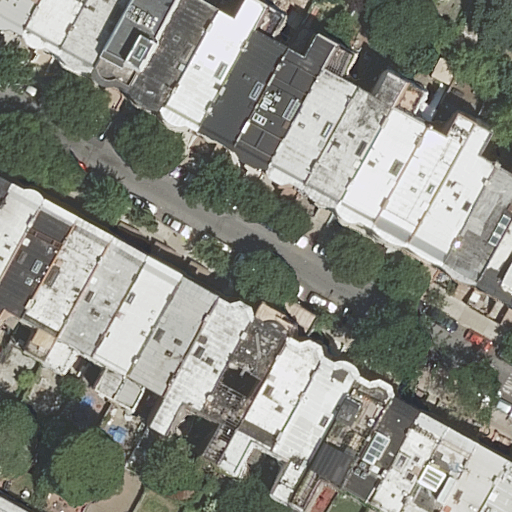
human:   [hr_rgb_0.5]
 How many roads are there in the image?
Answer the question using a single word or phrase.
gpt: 1

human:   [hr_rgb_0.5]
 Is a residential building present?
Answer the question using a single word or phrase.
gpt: yes

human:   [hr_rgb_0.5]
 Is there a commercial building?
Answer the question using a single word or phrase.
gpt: no

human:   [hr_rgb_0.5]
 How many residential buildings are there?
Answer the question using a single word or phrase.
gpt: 34

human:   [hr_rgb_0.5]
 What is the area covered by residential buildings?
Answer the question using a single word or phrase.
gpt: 5216m2

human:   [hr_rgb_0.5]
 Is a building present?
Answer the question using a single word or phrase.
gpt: yes

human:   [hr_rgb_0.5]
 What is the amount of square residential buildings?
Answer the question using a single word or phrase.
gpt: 0

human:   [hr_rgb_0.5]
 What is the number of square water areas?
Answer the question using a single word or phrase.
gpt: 0

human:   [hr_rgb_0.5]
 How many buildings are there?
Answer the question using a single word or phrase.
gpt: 34

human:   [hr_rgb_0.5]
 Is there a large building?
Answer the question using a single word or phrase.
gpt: no

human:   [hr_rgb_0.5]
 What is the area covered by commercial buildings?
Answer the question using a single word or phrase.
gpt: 0m2

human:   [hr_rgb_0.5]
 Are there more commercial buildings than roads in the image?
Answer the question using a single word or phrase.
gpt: no

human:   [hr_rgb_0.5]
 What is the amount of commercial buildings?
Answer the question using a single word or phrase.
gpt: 0

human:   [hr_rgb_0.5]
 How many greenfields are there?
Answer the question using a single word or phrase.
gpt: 0

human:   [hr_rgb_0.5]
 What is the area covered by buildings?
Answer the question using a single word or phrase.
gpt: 5216m2

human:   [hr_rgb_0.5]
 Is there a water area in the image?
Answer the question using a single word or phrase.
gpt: no

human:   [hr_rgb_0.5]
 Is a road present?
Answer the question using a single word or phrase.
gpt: yes

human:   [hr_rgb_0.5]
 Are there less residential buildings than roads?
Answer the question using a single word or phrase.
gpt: no

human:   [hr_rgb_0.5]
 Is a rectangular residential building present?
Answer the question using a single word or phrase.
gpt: yes

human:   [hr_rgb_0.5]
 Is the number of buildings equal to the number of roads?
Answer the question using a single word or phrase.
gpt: no

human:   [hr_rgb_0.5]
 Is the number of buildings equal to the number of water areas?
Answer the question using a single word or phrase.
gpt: no

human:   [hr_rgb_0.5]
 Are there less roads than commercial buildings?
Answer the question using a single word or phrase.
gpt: no

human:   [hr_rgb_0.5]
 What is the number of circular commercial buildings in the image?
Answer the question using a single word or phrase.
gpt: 0

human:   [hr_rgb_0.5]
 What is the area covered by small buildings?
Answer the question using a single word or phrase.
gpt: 505m2

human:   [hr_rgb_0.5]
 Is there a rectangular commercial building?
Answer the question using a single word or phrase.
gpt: no

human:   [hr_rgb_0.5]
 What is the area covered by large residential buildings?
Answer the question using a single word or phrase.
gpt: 0m2

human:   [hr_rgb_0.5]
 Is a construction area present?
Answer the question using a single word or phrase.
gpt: no

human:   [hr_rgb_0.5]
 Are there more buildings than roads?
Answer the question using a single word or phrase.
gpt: yes

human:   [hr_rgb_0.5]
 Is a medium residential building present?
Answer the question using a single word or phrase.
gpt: yes

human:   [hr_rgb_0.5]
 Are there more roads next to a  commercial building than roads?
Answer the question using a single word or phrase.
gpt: no

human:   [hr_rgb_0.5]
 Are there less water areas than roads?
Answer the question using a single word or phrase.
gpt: yes

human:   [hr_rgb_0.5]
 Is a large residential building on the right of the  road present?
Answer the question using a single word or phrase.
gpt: no

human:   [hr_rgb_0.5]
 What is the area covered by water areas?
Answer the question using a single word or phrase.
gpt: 0m2

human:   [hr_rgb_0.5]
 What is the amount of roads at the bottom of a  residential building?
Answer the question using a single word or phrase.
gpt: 1

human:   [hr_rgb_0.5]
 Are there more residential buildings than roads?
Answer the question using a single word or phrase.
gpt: yes

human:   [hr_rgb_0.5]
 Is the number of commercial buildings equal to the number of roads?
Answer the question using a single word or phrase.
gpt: no

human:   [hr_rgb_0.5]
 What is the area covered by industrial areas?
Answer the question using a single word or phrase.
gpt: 0m2

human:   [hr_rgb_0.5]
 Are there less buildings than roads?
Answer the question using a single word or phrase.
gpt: no

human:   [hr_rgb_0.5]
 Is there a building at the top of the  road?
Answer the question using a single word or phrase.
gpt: yes

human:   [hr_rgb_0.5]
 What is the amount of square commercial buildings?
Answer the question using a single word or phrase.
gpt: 0

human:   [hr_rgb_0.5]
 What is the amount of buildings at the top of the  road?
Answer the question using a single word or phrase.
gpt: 12

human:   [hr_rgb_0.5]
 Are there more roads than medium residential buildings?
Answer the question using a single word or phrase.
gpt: no

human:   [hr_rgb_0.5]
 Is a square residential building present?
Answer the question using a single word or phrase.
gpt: no

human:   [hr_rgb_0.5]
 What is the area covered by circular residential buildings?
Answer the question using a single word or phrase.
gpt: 0m2

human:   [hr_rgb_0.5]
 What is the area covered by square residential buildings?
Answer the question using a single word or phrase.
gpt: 0m2

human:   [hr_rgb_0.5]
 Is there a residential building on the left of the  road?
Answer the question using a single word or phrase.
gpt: yes

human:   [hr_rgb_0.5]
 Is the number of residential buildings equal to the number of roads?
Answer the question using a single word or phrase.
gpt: no

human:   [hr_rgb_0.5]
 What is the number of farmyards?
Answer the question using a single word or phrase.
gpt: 0

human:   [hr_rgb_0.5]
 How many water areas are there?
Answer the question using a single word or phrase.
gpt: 0

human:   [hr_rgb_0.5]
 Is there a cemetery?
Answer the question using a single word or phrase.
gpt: no

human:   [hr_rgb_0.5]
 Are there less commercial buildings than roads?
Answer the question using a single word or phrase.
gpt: yes

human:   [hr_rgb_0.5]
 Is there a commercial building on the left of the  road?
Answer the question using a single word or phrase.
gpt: no

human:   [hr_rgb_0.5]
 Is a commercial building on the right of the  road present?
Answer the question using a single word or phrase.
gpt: no

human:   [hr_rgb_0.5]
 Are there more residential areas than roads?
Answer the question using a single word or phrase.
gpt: no

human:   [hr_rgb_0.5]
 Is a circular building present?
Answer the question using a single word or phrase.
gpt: no

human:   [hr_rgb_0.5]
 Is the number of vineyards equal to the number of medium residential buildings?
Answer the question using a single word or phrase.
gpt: no

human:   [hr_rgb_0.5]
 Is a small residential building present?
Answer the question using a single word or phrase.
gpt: yes

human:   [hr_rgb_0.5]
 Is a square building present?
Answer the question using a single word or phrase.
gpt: no

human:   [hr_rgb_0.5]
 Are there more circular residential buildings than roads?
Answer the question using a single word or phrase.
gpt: no

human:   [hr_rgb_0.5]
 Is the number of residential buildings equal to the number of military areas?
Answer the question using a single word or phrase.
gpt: no

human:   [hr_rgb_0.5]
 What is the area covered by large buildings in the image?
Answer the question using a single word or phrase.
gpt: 0m2

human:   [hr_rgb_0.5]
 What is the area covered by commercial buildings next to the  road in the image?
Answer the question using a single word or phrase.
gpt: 0m2

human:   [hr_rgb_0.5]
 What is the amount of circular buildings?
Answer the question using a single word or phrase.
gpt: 0

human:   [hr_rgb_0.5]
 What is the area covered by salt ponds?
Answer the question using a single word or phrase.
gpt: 0m2